You are looking at the short-time Fourier spectrogram of a bearing's acceleration signal. Diagnose the bearing from this image, choosing from: normal, inner_race, outer_race, ball.
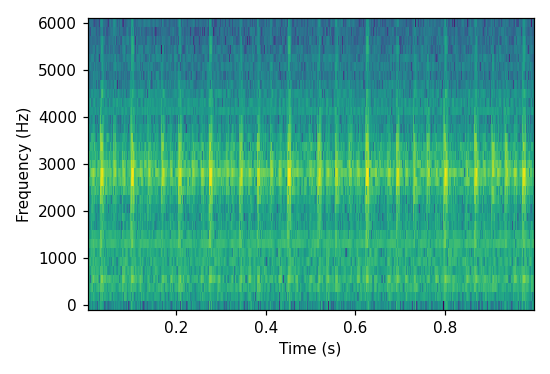
Answer: outer_race